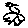
Label: bird